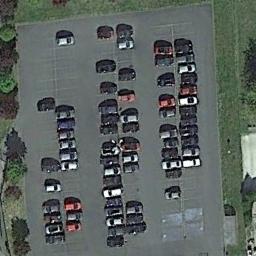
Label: parking_lot